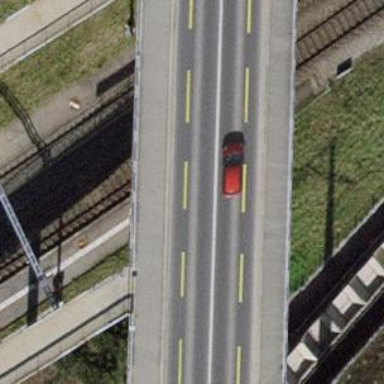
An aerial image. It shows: Secondary road bridge with asphalt surface. It also features cycling lane.